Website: crate-barrel
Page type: billing-address
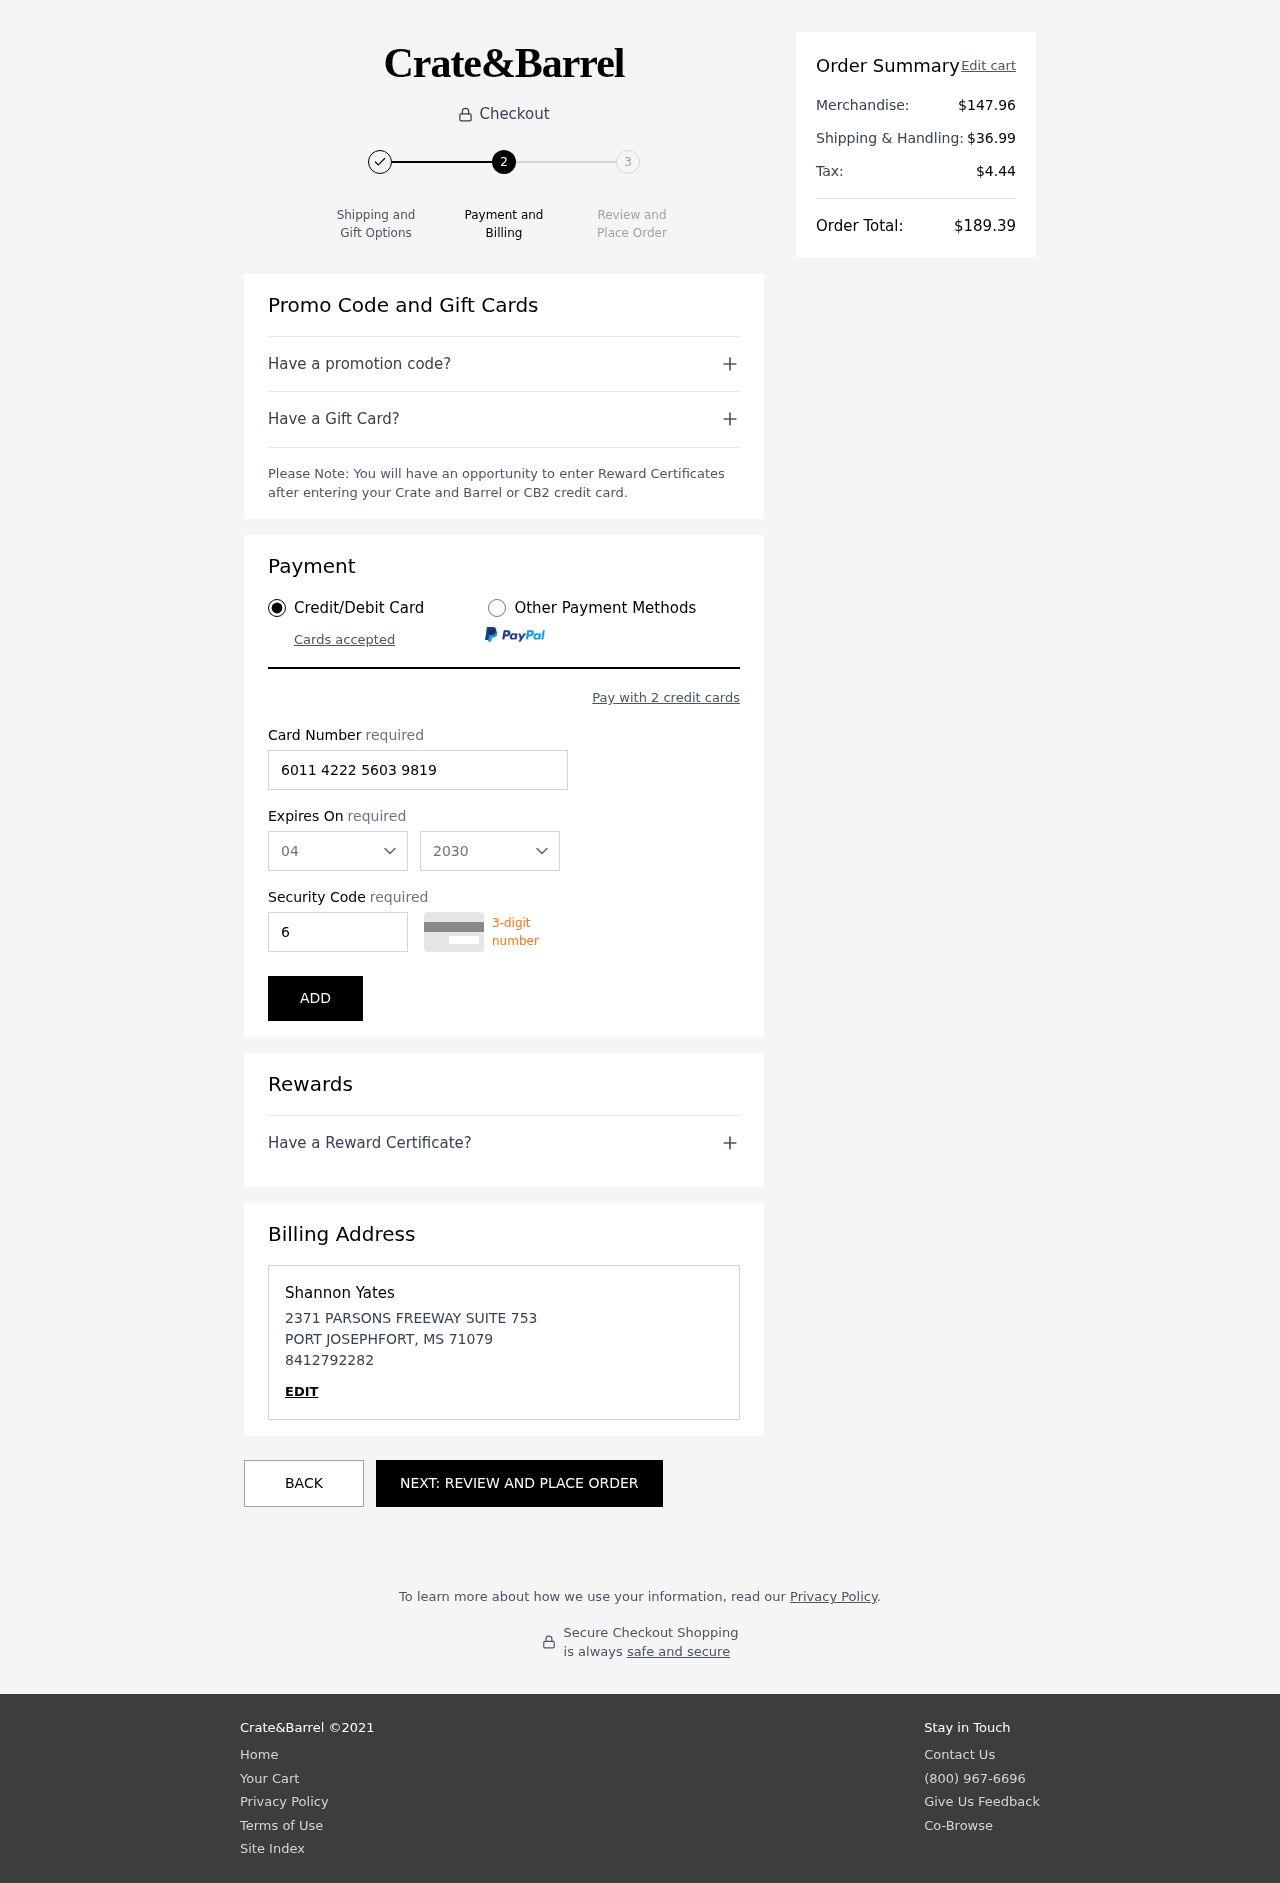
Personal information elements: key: PII_CARD_CVV
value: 624
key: PII_CARD_EXPIRY_MONTH
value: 04
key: PII_CARD_EXPIRY_YEAR
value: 30
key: PII_CARD_NUMBER
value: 6011 4222 5603 9819
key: PII_CITY
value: PORT JOSEPHFORT
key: PII_FULLNAME
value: Shannon Yates
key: PII_PHONE
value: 8412792282
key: PII_POSTCODE
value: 71079
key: PII_STATE_ABBR
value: MS
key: PII_STREET
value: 2371 PARSONS FREEWAY SUITE 753
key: PII_FIRSTNAME
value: Shannon
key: PII_LASTNAME
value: Yates
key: PII_PHONE_LINE
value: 2282
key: PII_PHONE_SUFFIX
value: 2282
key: PII_POSTCODE_FULL
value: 71079
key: PII_PHONE2
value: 8412792282
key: PII_PHONE3
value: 8412792282
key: PII_FULLNAME2
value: Shannon Yates
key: PII_FULLNAME3
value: Shannon Yates
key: PII_FIRSTNAME2
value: Shannon
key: PII_FIRSTNAME3
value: Shannon
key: PII_LASTNAME2
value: Yates
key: PII_LASTNAME3
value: Yates
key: PII_FIRSTNAME_DERIVED
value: Shannon
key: PII_LASTNAME_DERIVED
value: Yates
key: PII_PHONE_NUMERIC
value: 8412792282
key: PII_PHONE_LINE_NUMERIC
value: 2282
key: PII_PHONE_SUFFIX_NUMERIC
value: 2282
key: PII_POSTCODE_NUMERIC
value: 71079
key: PII_PHONE2_NUMERIC
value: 8412792282
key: PII_PHONE3_NUMERIC
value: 8412792282
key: PII_FULLNAME_DERIVED
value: Shannon Yates
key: PII_NAME_FULL_DERIVED
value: Shannon Yates
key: PII_PHONE_DIGITS
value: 8412792282
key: PII_PHONE_LAST4
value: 2282
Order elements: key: ORDER_SUBTOTAL
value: $147.96
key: ORDER_SHIPPING_COST
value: $36.99
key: ORDER_TAX
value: $4.44
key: ORDER_TOTAL
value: $189.39